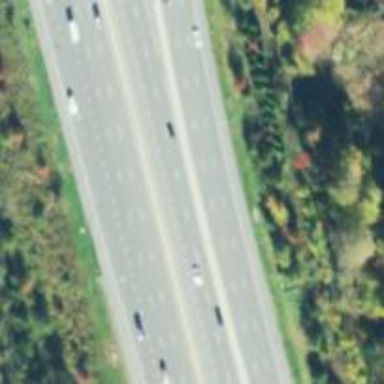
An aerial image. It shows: Trunk link highway.